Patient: sex M, age 94
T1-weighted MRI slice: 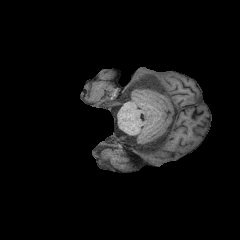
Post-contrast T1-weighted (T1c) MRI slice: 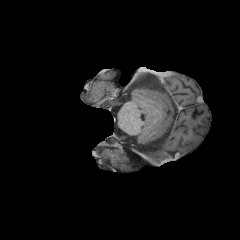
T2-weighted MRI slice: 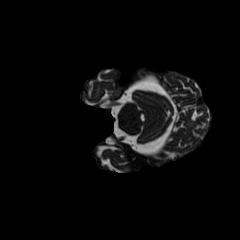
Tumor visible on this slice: no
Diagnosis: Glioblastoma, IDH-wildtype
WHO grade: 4